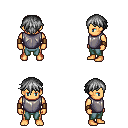
a pixel art fantasy rpg character, male body template, human, tanned skin, steel chest armor, teal pants, gray short bangs hairstyle, leather bracers, four views (front, back, left, right), 2x2 character sprite sheet, small pixel art, hard edges, no anti-aliasing